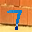
Label: 7